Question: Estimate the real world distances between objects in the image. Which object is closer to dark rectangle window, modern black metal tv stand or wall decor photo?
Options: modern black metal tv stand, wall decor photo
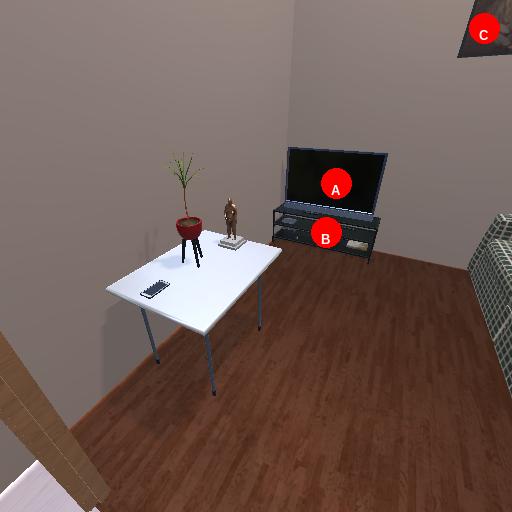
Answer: modern black metal tv stand